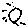
Label: sun